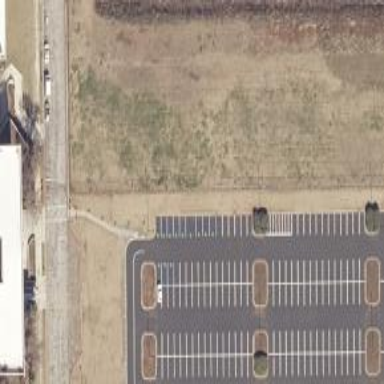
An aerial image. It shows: Parking space is available.